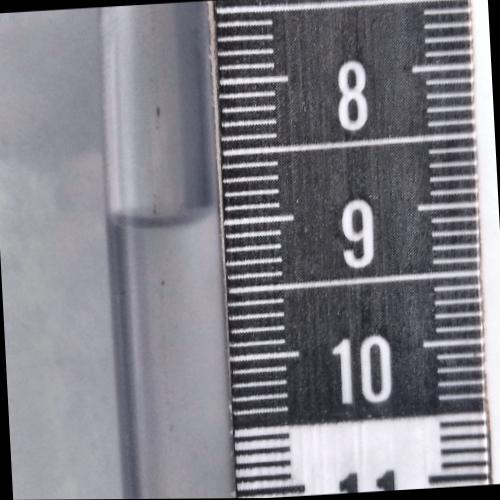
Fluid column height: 8.9 cm